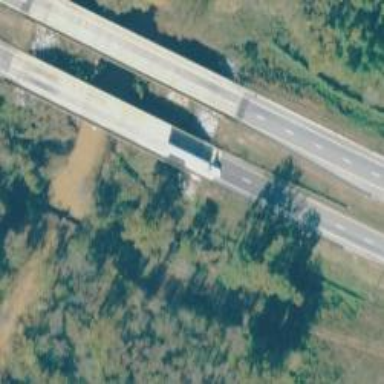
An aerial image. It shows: Trunk road bridge.